Chest X-ray:
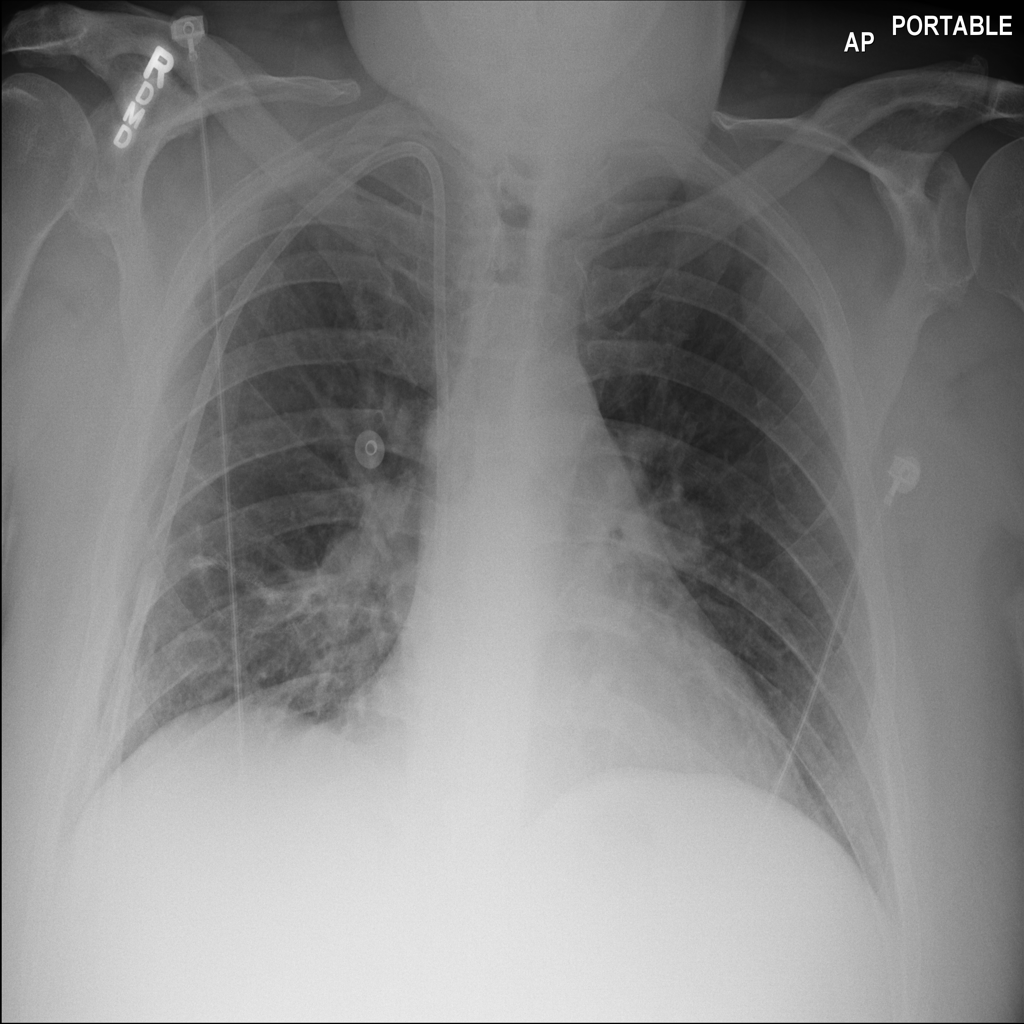
Findings: Atelectasis, Nodule
No abnormal finding: no